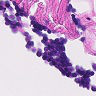
Metastatic tissue present: no